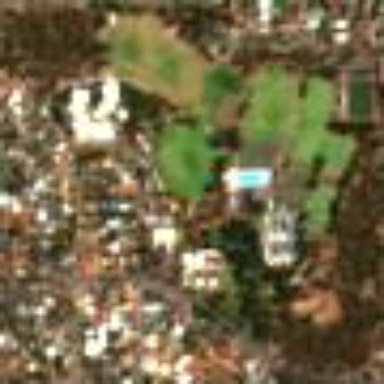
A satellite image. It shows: School.